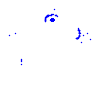
Particle: pion